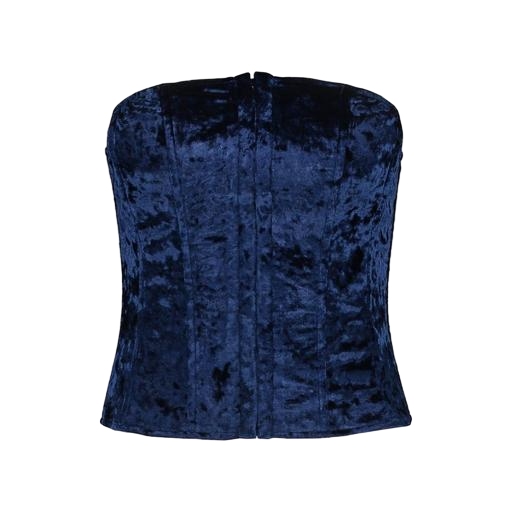
blue tube top, blue betty vest, shoulder top navy, white background